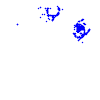
Particle: pion